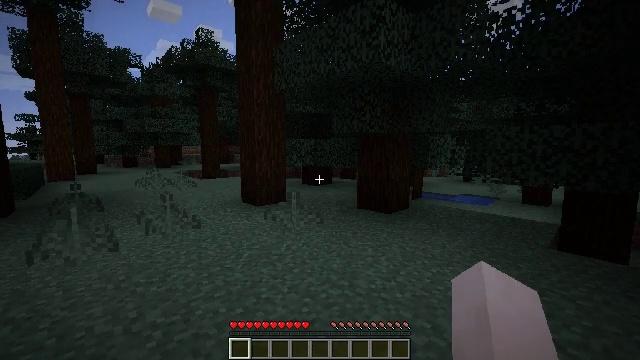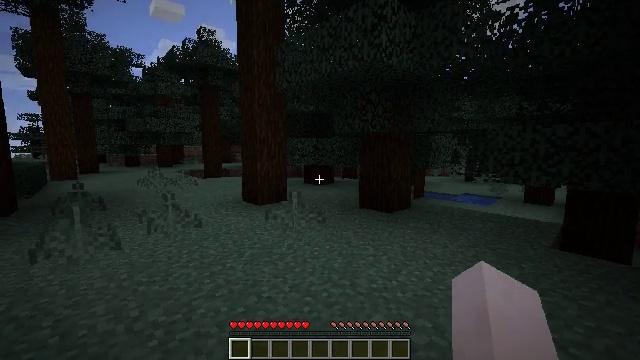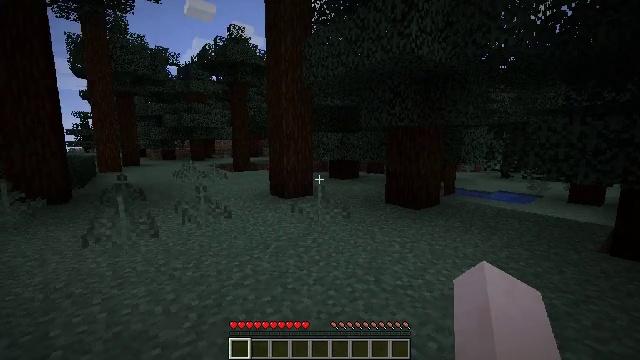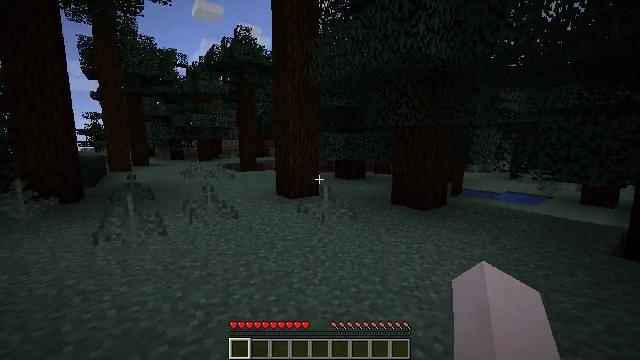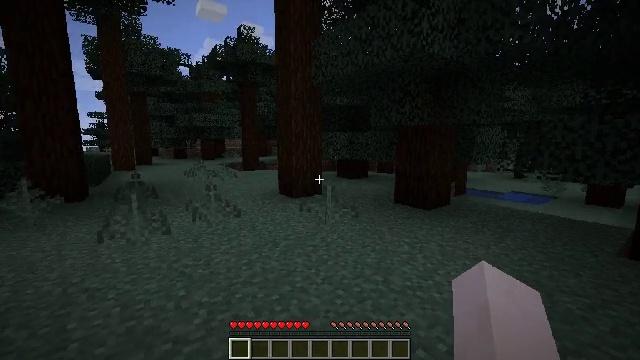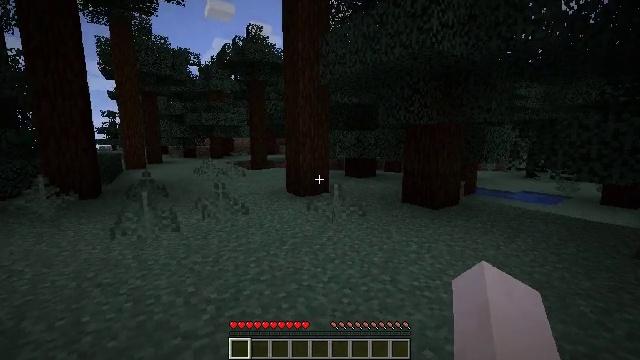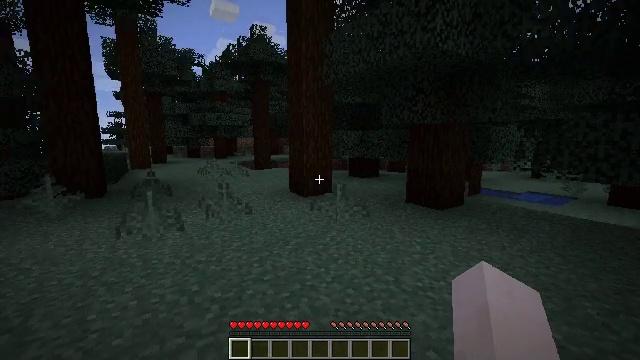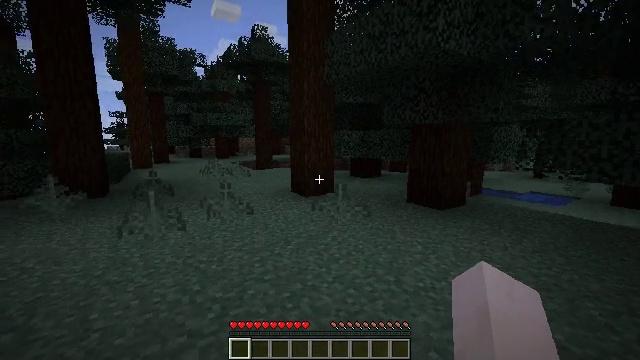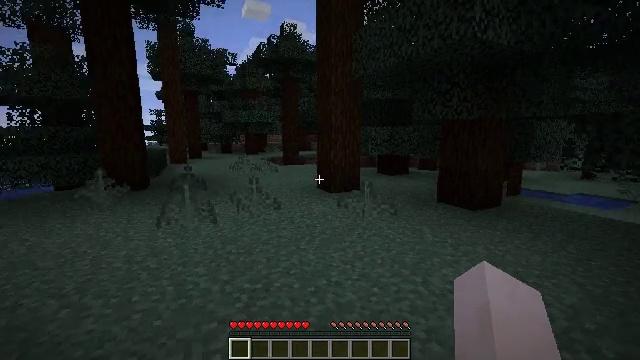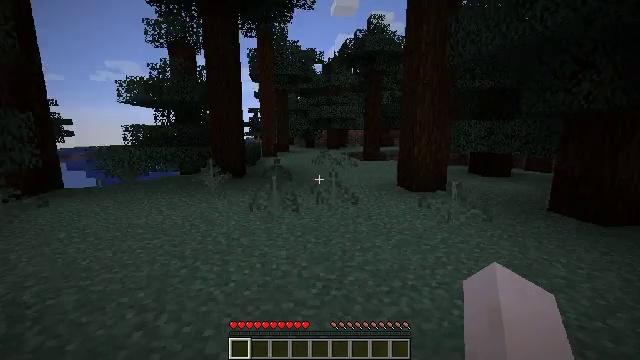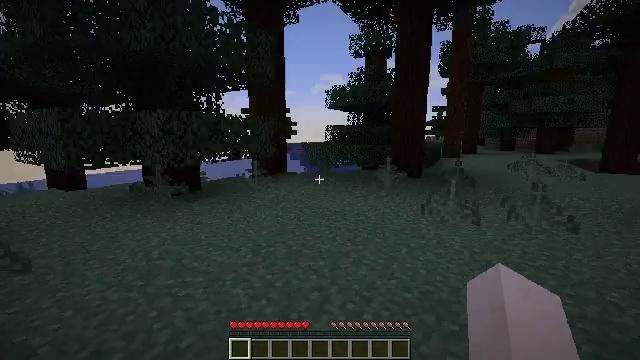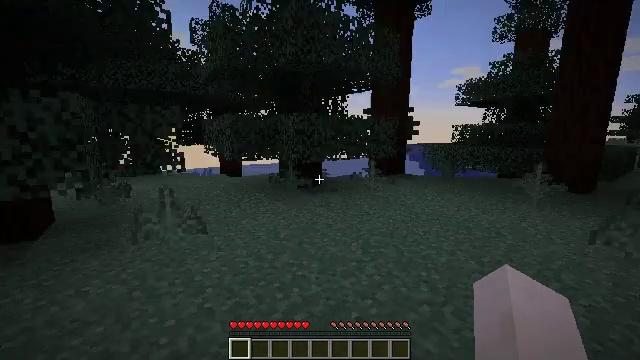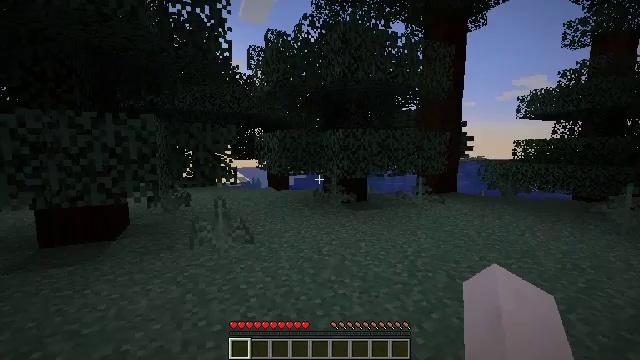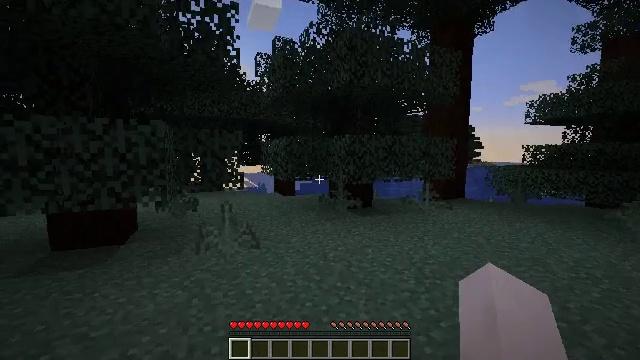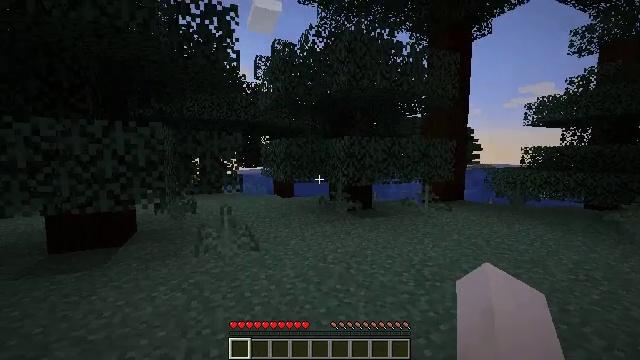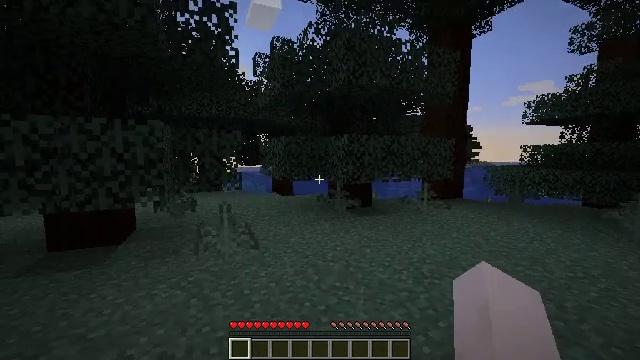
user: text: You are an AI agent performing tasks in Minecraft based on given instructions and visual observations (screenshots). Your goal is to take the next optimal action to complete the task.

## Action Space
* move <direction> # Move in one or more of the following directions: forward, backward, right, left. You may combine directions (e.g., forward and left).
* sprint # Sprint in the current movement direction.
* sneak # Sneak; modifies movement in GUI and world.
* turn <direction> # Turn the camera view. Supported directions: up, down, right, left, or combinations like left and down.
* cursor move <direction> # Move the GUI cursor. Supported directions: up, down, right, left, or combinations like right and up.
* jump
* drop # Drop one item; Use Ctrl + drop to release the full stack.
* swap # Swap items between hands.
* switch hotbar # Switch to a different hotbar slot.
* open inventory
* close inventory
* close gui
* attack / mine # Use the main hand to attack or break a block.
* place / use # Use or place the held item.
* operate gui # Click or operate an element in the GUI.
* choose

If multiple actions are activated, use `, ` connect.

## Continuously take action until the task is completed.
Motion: motion action
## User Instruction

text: Harvest the spruce log from a tree trunk.
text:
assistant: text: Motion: attack / mine
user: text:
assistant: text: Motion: turn left and down, attack / mine
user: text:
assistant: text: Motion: turn left, attack / mine
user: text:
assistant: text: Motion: attack / mine
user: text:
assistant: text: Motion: turn left, attack / mine
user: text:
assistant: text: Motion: attack / mine
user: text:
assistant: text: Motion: attack / mine
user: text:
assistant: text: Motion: turn left, attack / mine
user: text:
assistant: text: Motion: turn left and down, attack / mine
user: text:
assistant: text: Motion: turn left, attack / mine
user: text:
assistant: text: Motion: turn left, attack / mine
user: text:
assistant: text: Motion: turn left and up, attack / mine
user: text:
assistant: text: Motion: turn left and up, attack / mine
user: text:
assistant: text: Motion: attack / mine
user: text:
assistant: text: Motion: attack / mine
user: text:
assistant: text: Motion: turn right, attack / mine
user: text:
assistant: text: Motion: attack / mine
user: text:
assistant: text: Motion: attack / mine
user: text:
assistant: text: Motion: turn left, attack / mine
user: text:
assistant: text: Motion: attack / mine
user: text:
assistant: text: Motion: attack / mine
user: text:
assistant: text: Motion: attack / mine
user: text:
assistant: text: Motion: attack / mine
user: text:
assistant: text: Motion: turn left, attack / mine
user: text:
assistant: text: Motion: turn left and down, attack / mine
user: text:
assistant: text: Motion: turn left, attack / mine
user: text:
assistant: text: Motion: turn left, attack / mine
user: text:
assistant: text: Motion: turn left, attack / mine
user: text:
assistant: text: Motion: attack / mine
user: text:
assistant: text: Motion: attack / mine